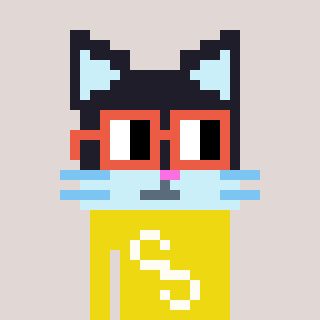
a pixel art character with square orange glasses, a cat-shaped head and a yellow-colored body on a warm background